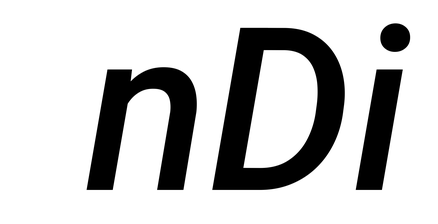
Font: Roboto-Italic_Medium_Italic